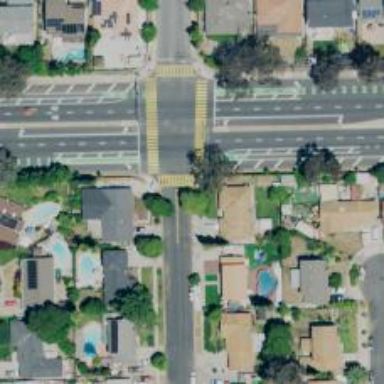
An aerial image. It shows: Solid stop line on the road.